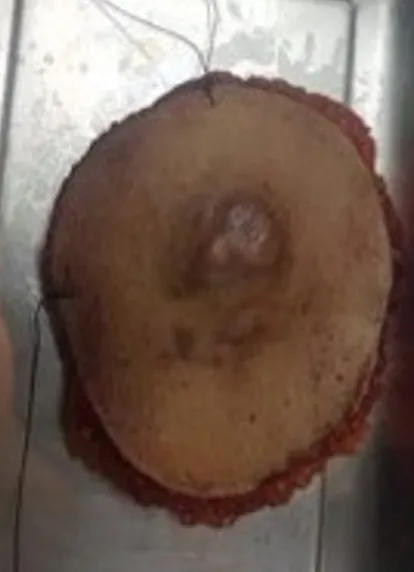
The macroscopic aspect of the excision.
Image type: medical_photograph (other_medical_photograph)